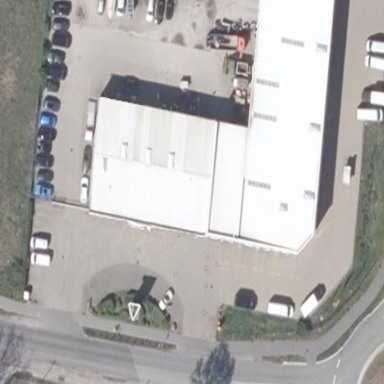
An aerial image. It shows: Building housing car repair shop.